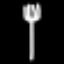
Label: fork